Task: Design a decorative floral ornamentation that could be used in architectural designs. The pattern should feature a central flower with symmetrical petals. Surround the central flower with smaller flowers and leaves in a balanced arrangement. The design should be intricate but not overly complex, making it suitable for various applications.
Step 384:
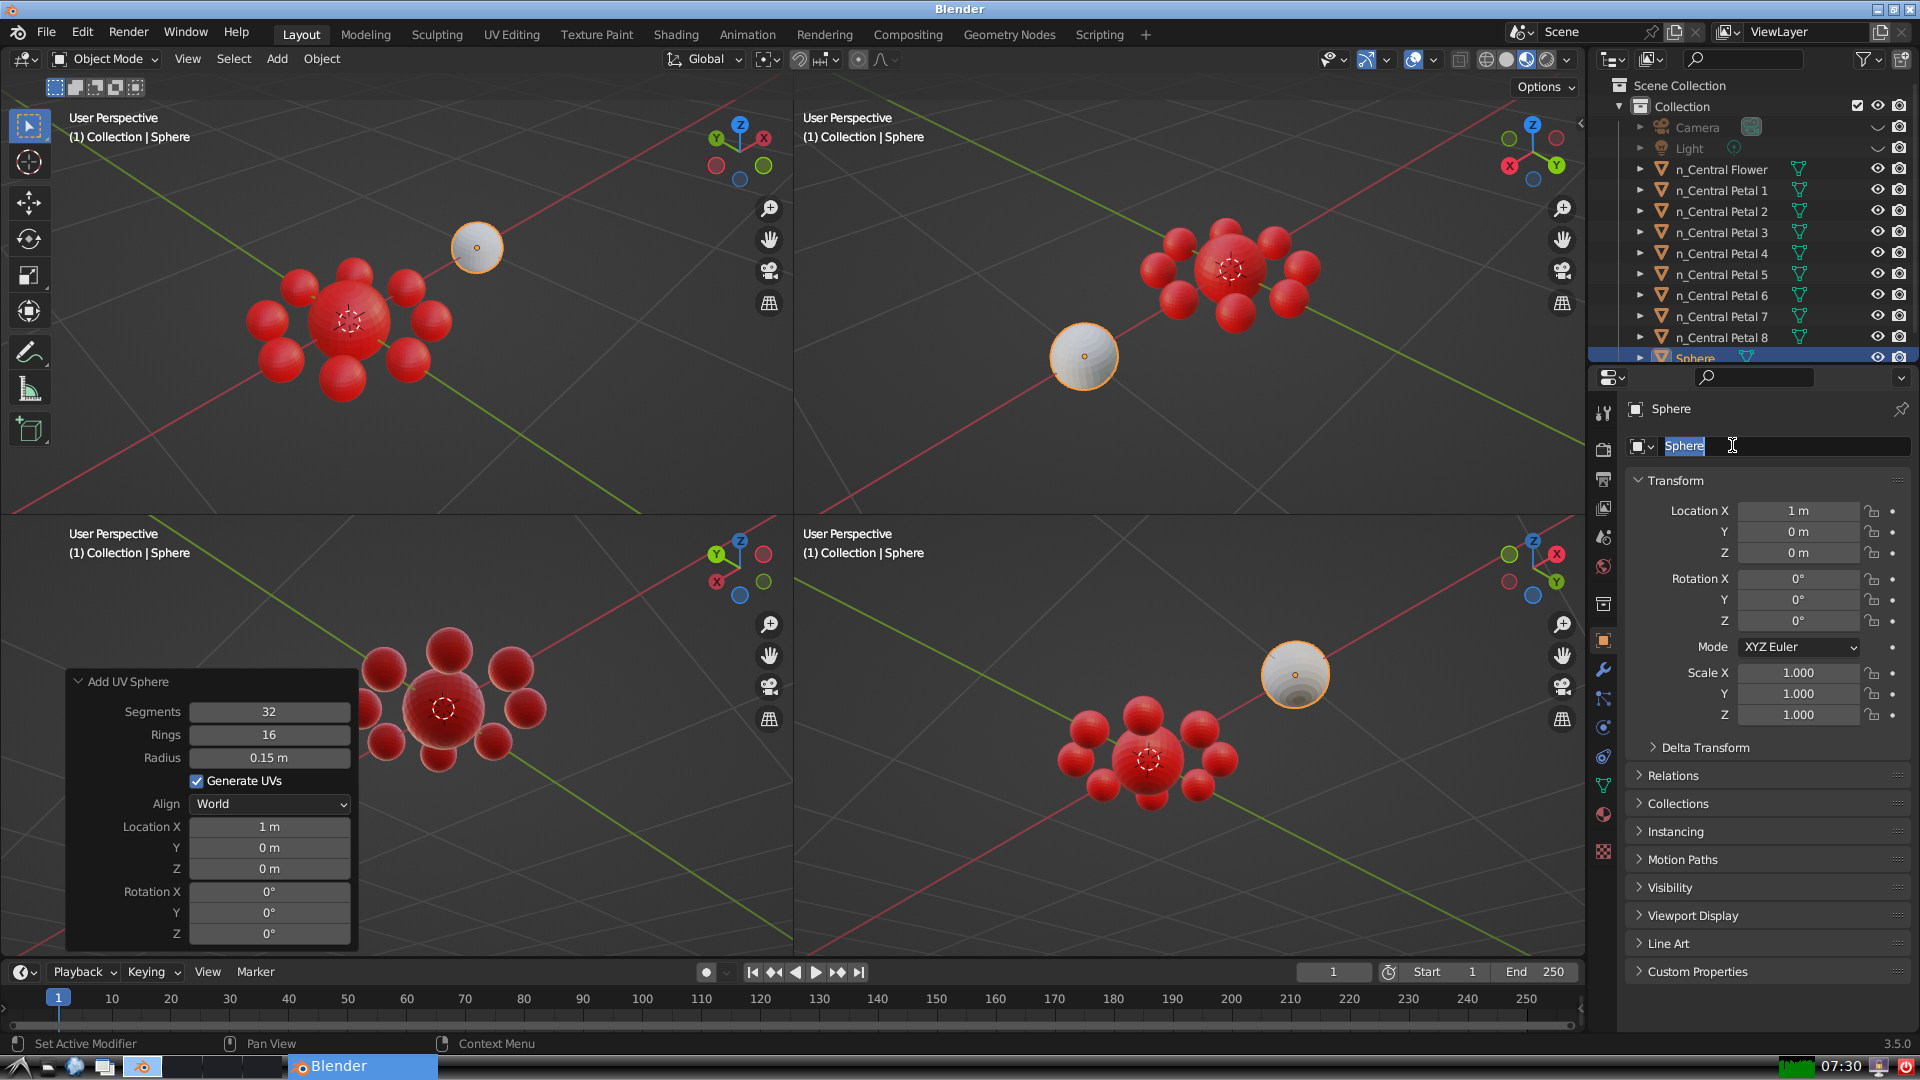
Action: input_text: n_Small Flower 1